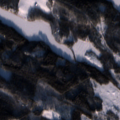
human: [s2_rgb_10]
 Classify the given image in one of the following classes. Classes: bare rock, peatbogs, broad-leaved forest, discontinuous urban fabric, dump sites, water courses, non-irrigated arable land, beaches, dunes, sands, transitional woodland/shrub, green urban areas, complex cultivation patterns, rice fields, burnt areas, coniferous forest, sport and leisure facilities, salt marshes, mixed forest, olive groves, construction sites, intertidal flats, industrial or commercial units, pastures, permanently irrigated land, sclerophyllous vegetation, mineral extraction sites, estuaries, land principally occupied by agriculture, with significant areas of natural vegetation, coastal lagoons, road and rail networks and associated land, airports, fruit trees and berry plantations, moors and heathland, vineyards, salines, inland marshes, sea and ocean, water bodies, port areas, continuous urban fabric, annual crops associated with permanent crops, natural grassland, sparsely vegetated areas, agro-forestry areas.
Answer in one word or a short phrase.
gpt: land principally occupied by agriculture, with significant areas of natural vegetation, coniferous forest, mixed forest, transitional woodland/shrub, water bodies